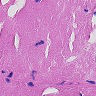
Metastatic tissue present: no